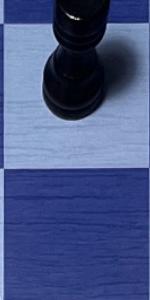
Label: Empty